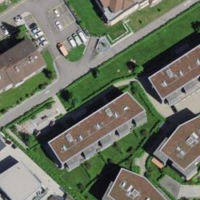
EUNIS habitat code: 55
Species observed at this site:
Thlaspi arvense